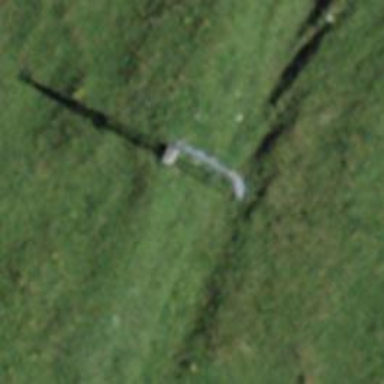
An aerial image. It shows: Pylon for aerialway.